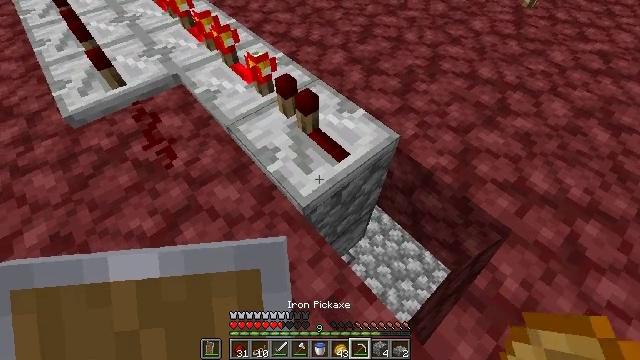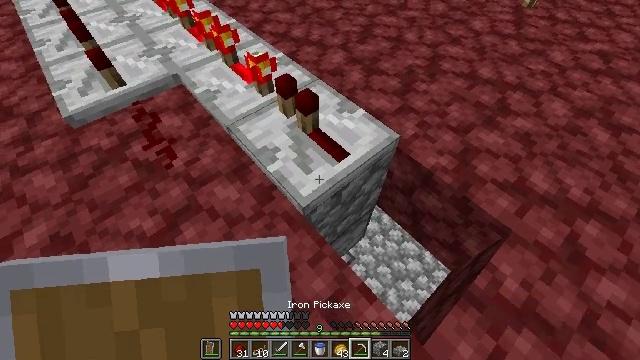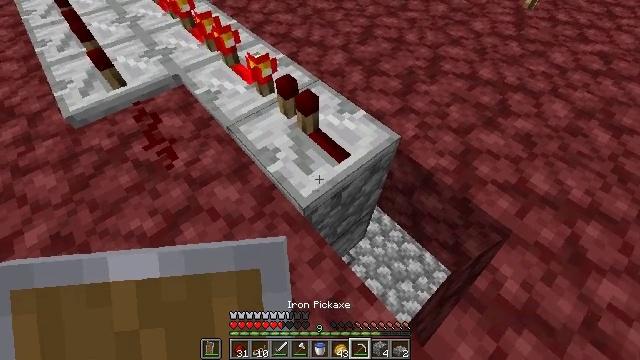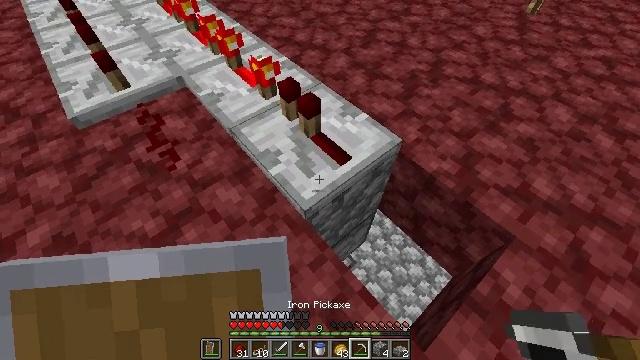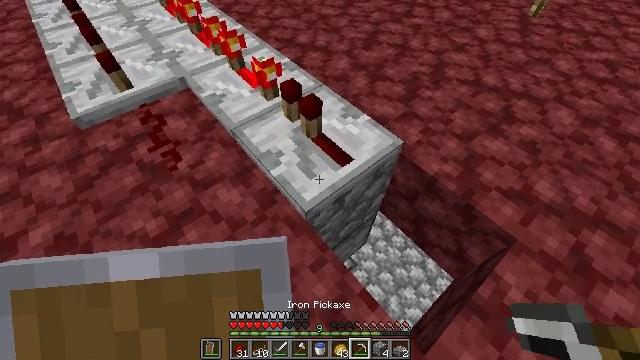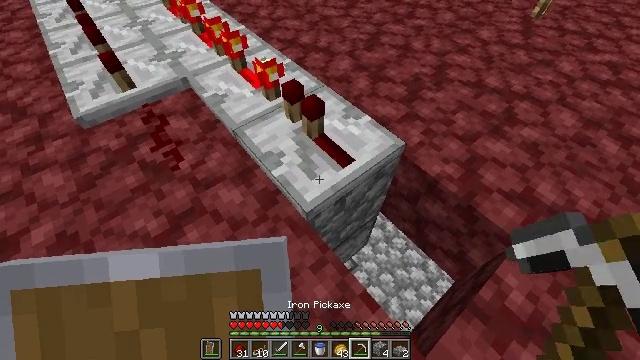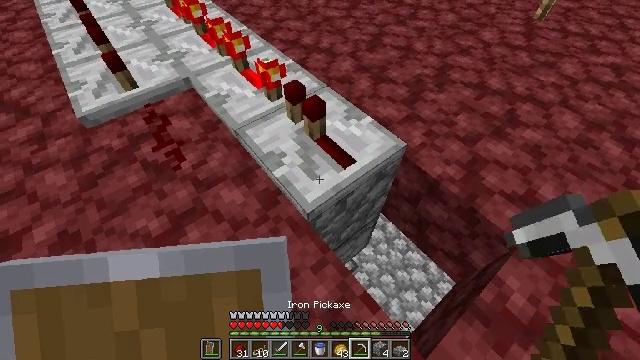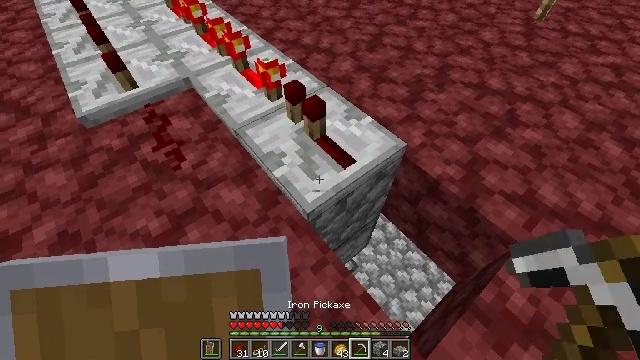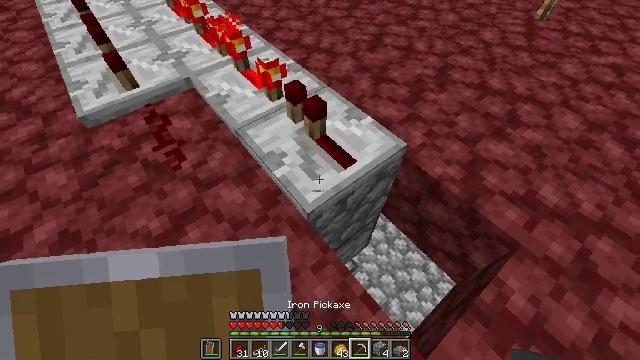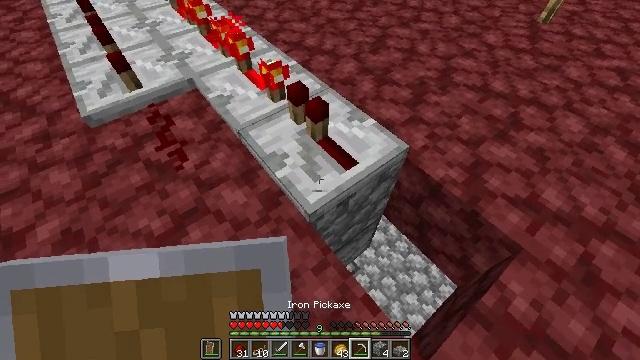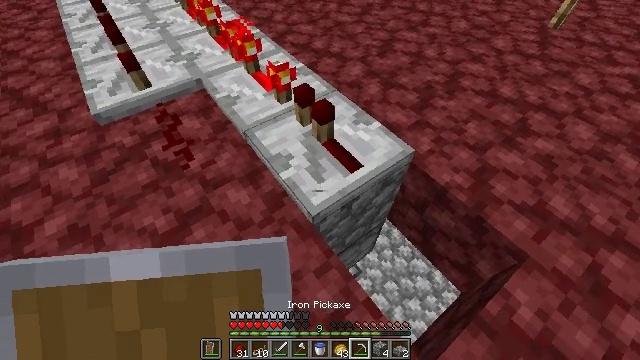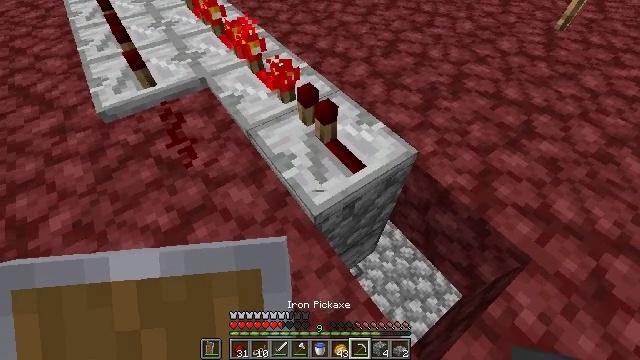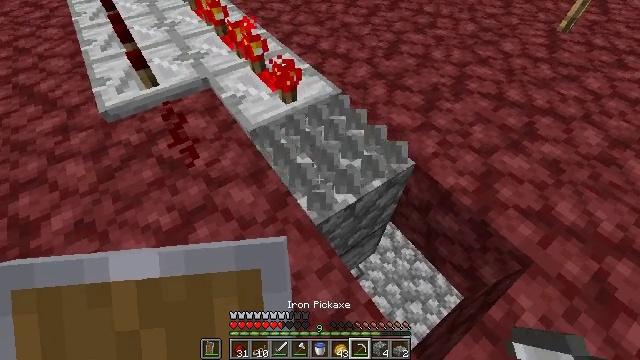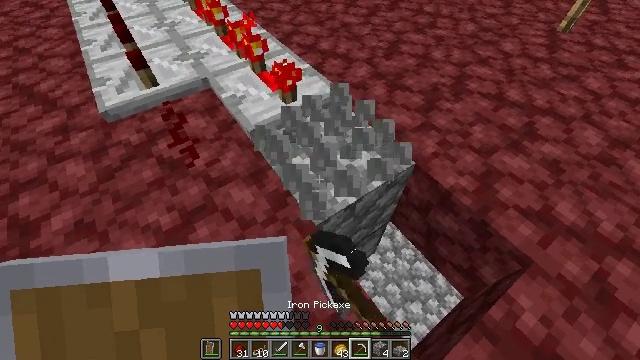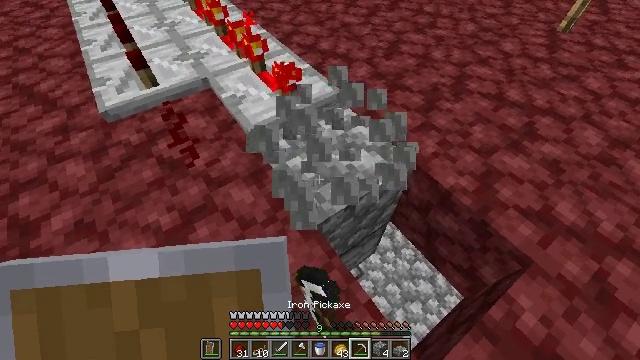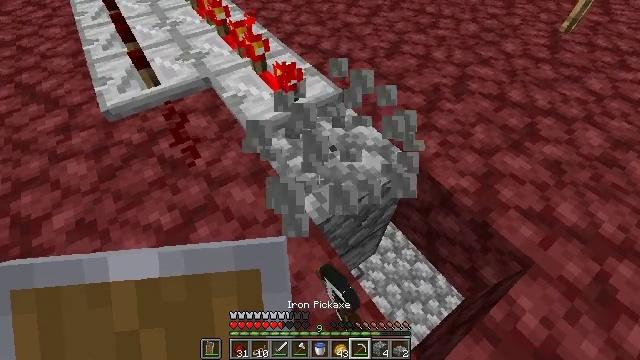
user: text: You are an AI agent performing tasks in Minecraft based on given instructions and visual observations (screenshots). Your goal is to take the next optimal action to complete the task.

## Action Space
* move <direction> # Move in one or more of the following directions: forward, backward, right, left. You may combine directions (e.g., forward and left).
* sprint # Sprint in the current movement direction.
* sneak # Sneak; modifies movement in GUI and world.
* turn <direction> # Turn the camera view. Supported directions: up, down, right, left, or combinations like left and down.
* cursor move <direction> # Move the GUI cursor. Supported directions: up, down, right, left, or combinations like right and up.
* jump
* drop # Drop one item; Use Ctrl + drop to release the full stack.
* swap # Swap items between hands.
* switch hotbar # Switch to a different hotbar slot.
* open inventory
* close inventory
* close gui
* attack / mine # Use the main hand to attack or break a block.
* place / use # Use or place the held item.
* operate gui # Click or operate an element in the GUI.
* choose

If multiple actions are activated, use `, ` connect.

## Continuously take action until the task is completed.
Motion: motion action
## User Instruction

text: Recycle the repeater from a redstone circuit.
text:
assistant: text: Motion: no_op
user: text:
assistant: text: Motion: no_op
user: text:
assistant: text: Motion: no_op
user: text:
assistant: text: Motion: no_op
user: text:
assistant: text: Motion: no_op
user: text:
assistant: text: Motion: no_op
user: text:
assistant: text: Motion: no_op
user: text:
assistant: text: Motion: no_op
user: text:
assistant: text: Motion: no_op
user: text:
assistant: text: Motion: turn left
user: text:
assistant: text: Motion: no_op
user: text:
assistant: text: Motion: attack / mine
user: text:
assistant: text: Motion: attack / mine
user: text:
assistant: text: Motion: attack / mine
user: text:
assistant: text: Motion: attack / mine
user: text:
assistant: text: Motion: attack / mine
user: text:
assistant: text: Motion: attack / mine